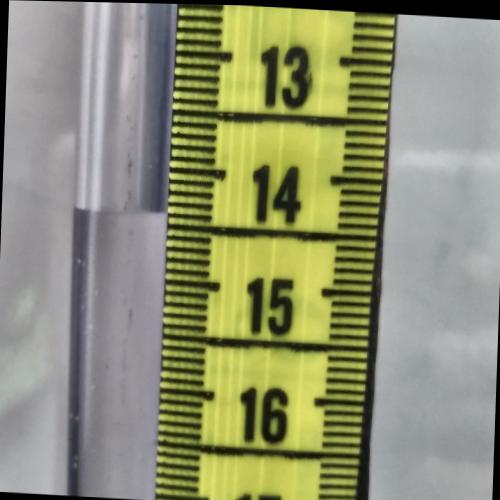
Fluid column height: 14.4 cm